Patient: sex M, age 31
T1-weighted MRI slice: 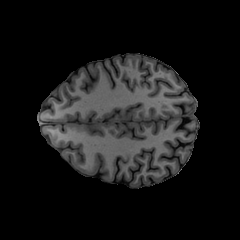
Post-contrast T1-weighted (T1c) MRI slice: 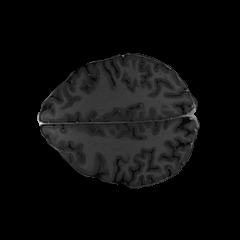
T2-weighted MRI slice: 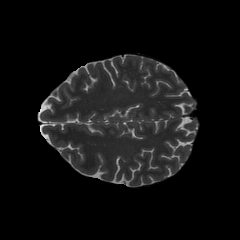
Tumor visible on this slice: no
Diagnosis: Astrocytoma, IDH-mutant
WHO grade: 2